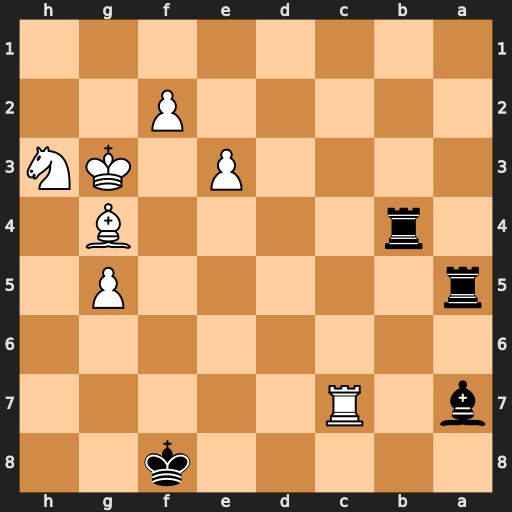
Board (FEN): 5k2/b1R5/8/r5P1/1r4B1/4P1KN/5P2/8
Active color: b
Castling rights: -
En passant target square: -
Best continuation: Bb8 Kf3 Bxc7